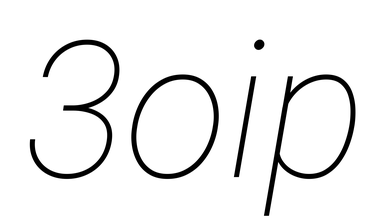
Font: Roboto-Italic_Thin_Italic